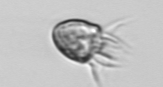
Label: Ciliophora